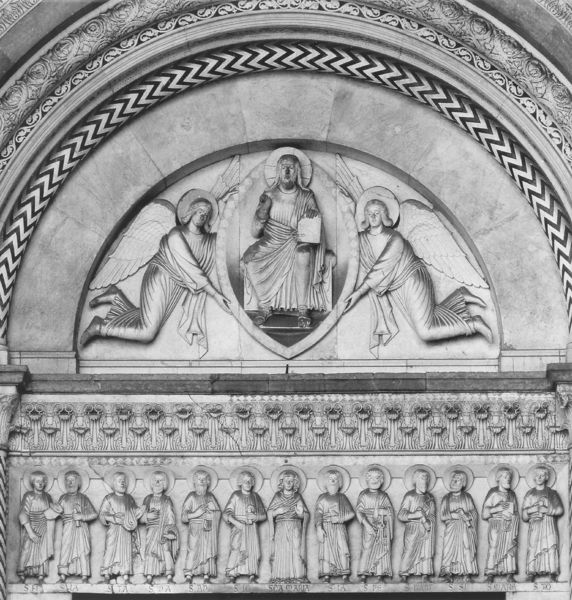
Titel: Hauptportal
Standort: Lucca, S. Martino (EU - I)
Schlagwörter: blumen, marmor, männer, ornament, stein, kirche, gotik, engel, relief, bogen, rundbogen, thron, ornamente, streifen, eingang, buch, portal, heiligenschein, christus, jesus, apsis, romanik, heilige, jünger, hirten, rosetten, tympanon, mandorla, apostel, weltenrichter, außenfassade, pantokrator, 12, almonda